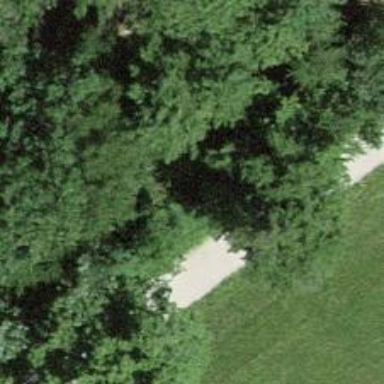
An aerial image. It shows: Brown bench.